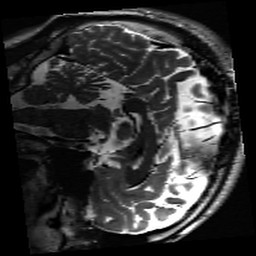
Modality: inplaneT2
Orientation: sagittal